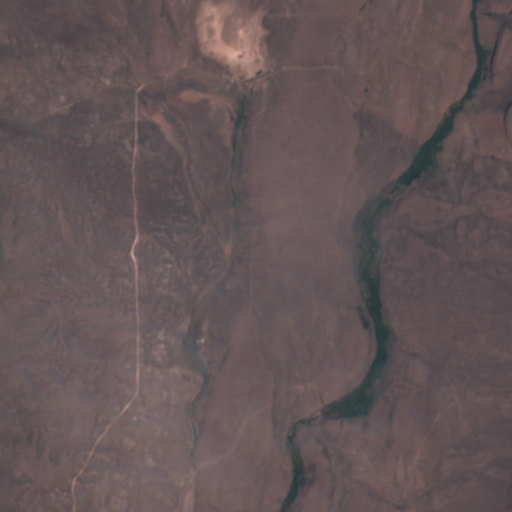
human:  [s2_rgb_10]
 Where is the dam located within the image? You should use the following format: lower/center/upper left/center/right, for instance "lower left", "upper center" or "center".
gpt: The dam is located in the upper center of the image.
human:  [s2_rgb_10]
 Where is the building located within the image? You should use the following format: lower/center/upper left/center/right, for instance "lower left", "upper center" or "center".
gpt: The building is located in the upper left of the image.
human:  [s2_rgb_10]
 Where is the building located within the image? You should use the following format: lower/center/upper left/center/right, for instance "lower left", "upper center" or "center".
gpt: The building is located in the upper left of the image.
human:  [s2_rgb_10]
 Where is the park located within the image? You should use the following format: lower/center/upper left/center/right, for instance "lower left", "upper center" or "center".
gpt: There is no park in the image.